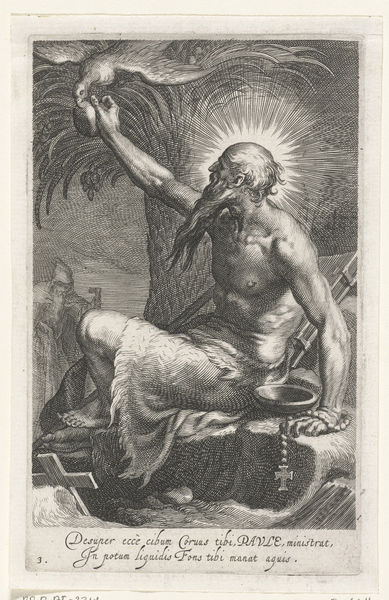
Titel: Heilige Paulus van Thebe als kluizenaar
Künstler: Boëtius Adamsz. Bolswert
Standort: Amsterdam
Institution: Rijksmuseum
Schlagwörter: barbe, gris, homme, gravure, lumière, cheveux, dessin, torse, oiseau, pot, pied, bol, croix, saint, saint esprit, auréole, chapelet, colombe, écuelle